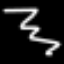
Label: squiggle